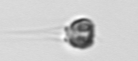
Label: Apedinella